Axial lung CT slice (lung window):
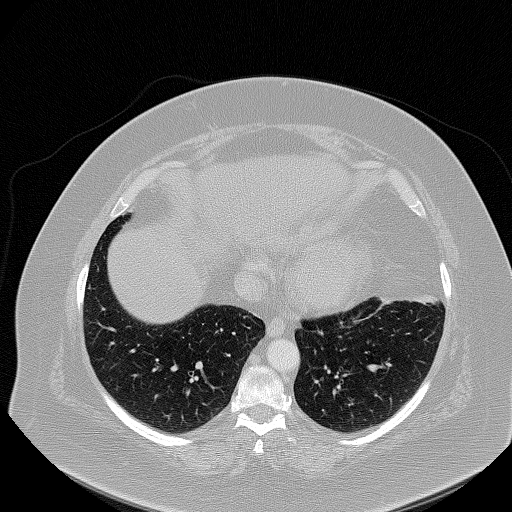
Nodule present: no